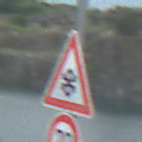
Verkehrszeichen: SchneeOderEisglaette
Zusatzzeichen unten: Geschwindigkeit70
Umgebung: Outdoor, Nature
Tageszeit: MorningAfternoon
Wetter: PartlyCloudy
Licht: Natural
Jahreszeit: NotSpecified
Kontrast: LowContrast